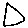
Label: triangle